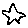
Label: star